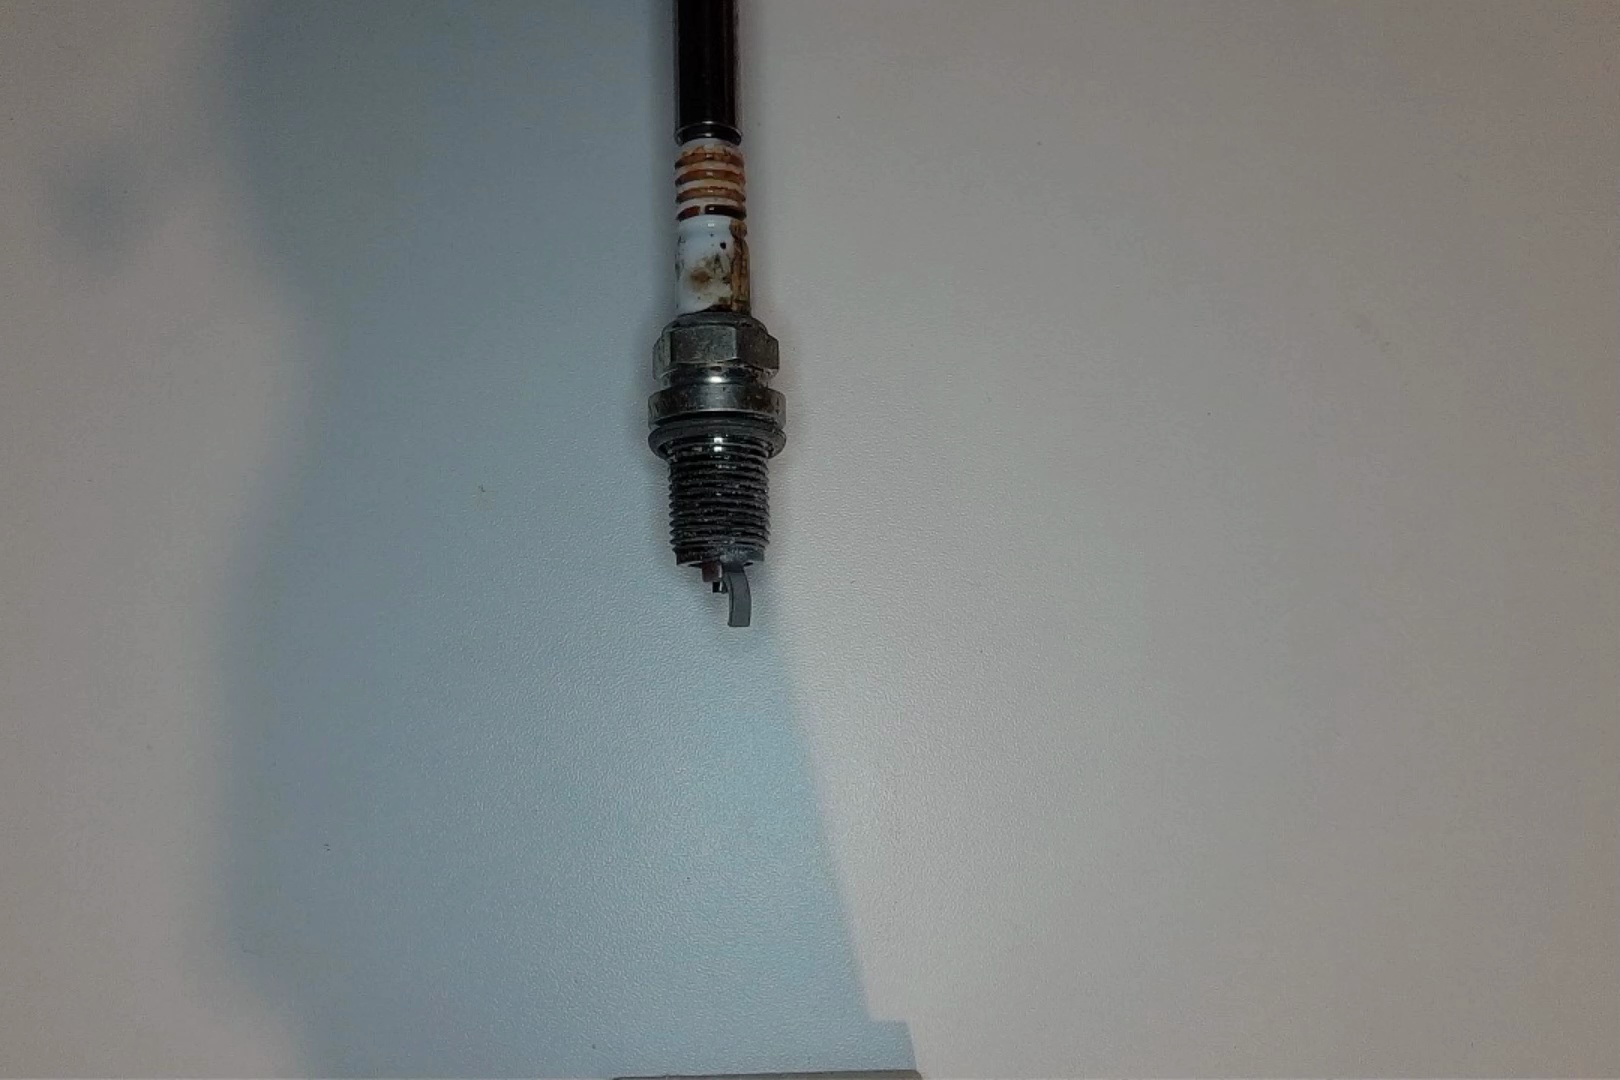
Label: anomaly